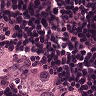
Metastatic tissue present: no